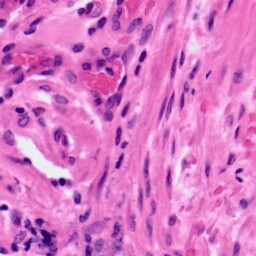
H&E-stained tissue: Ovarian